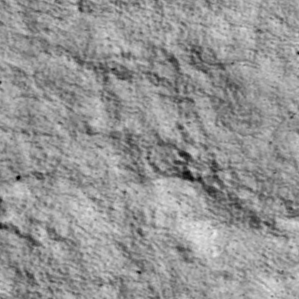
Label: non_frost